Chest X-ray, PA view. Patient: 36 years old, sex F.
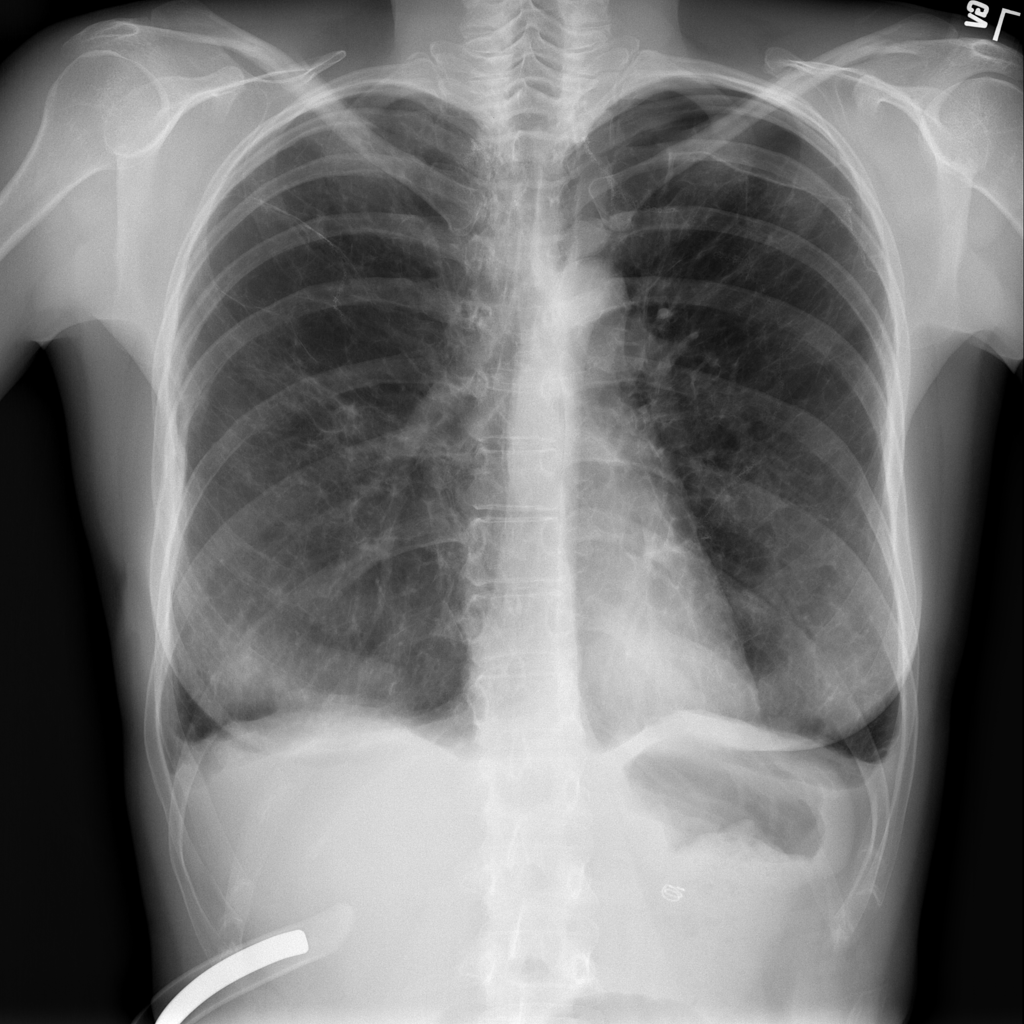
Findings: Pneumothorax